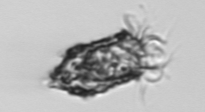
Label: Tintinnopsis